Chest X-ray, PA view. Patient: 20 years old, sex M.
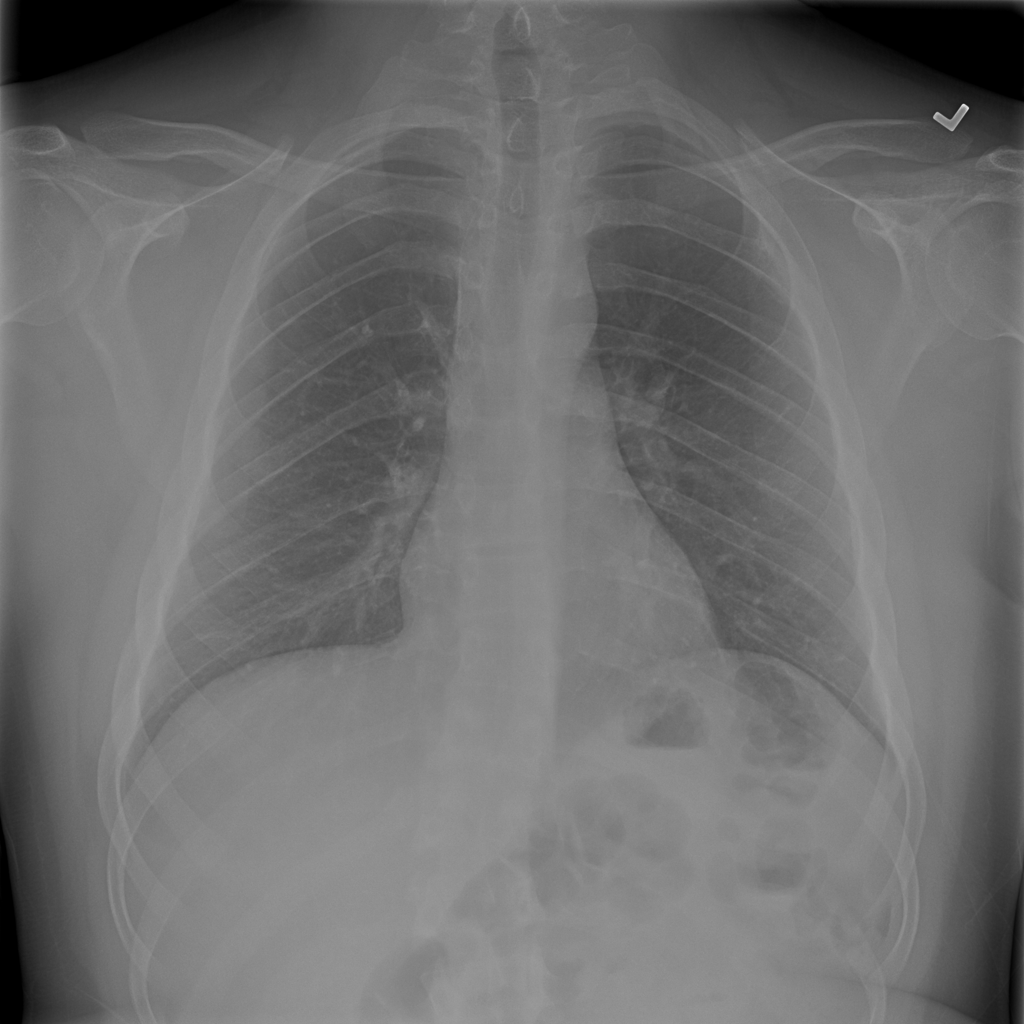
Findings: No Finding